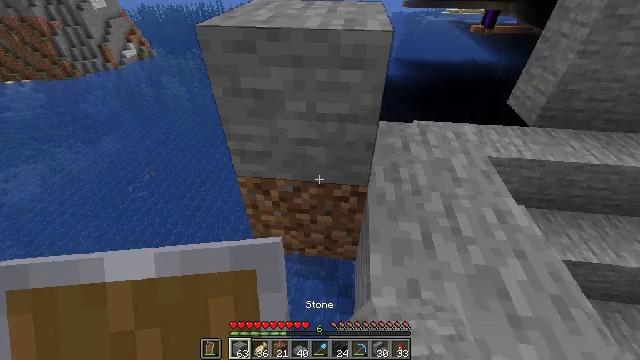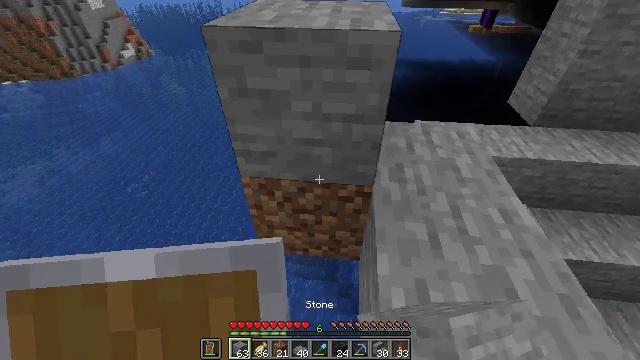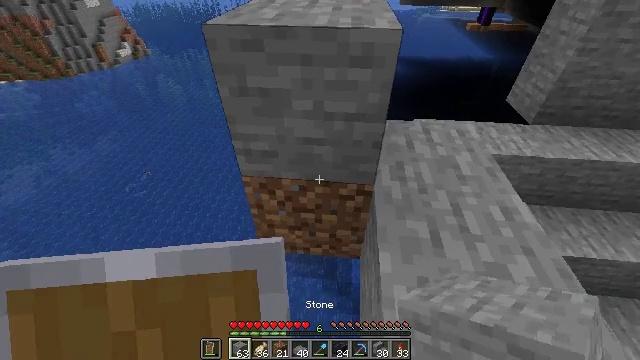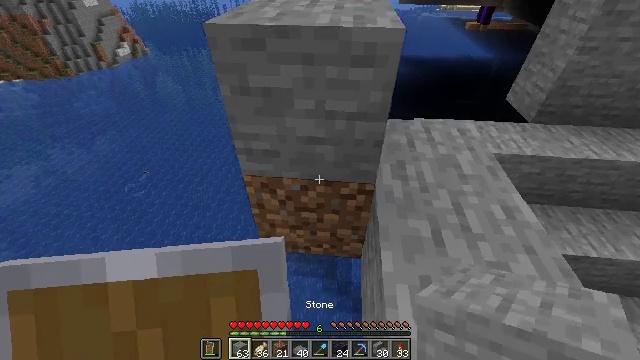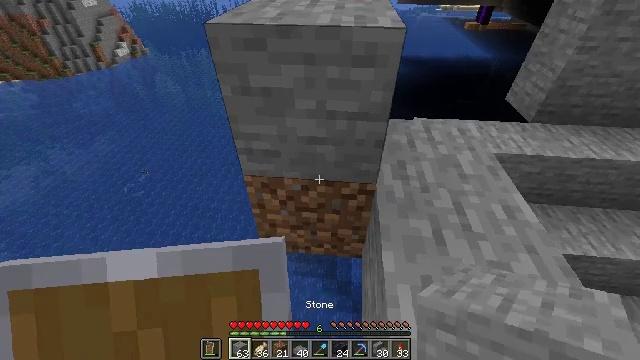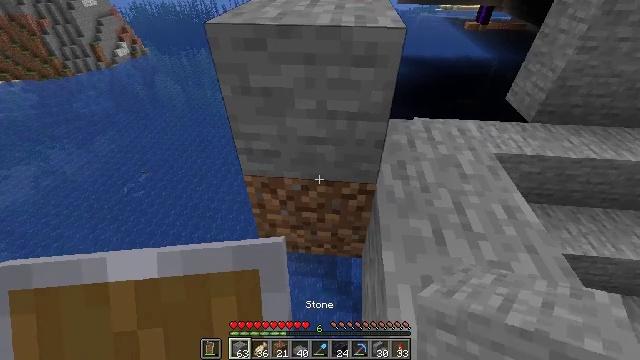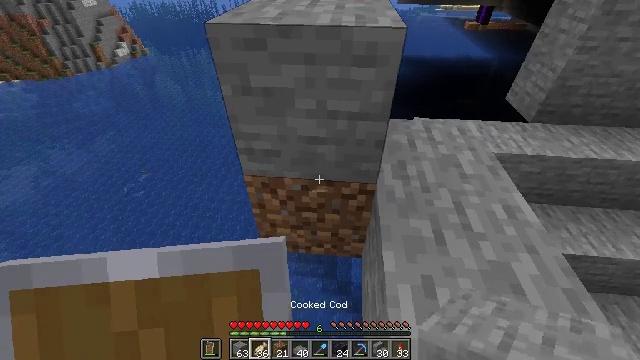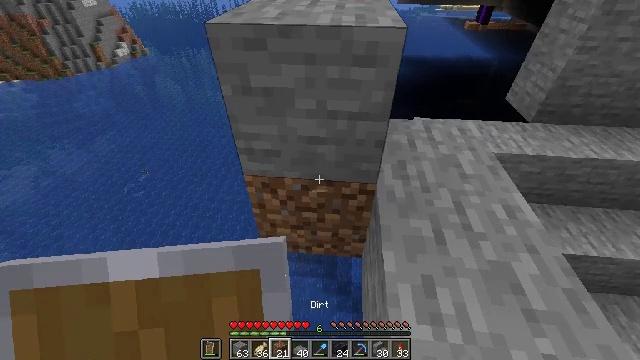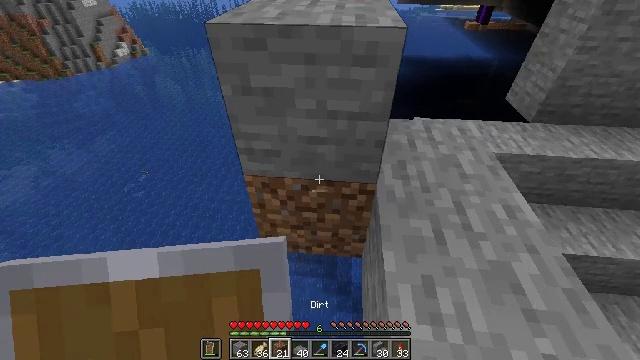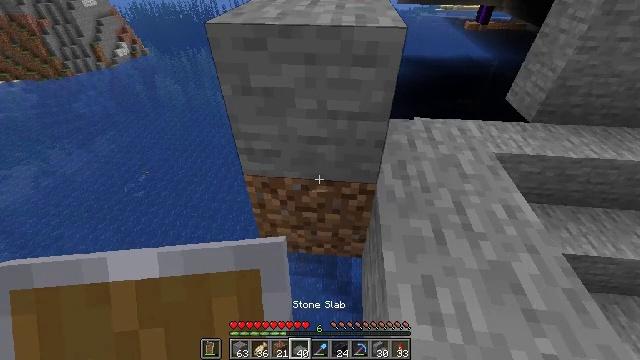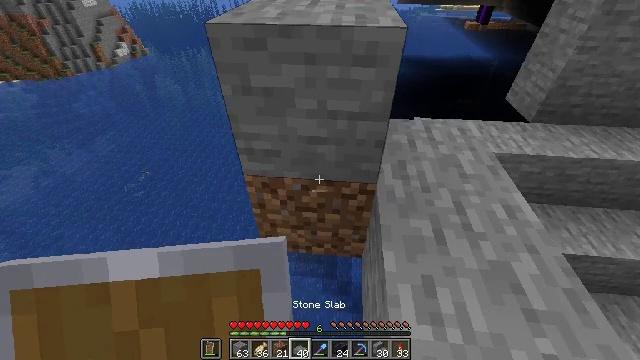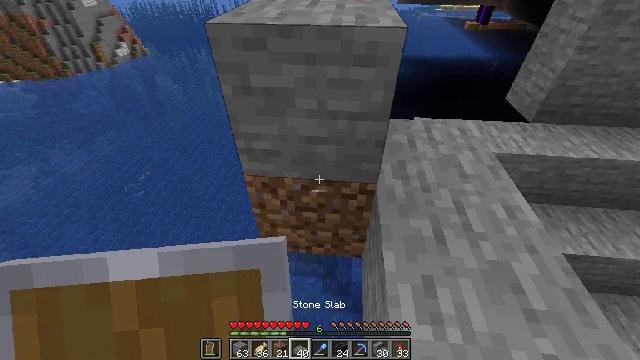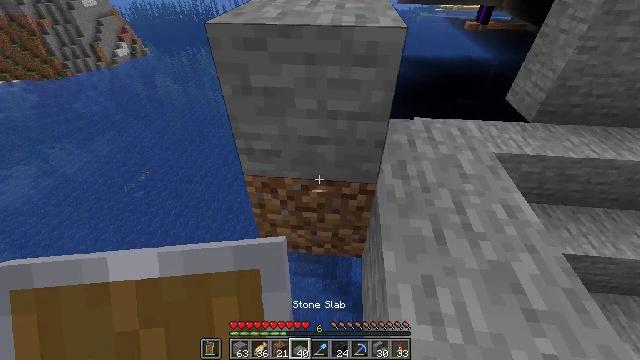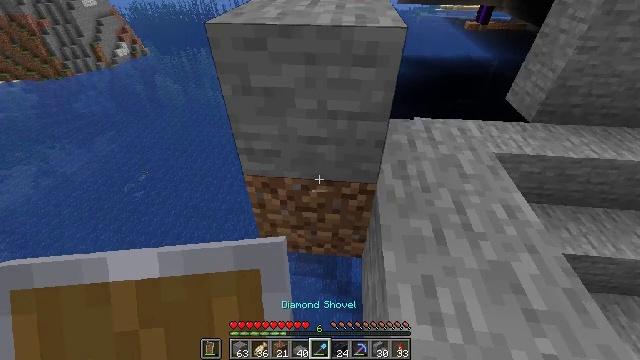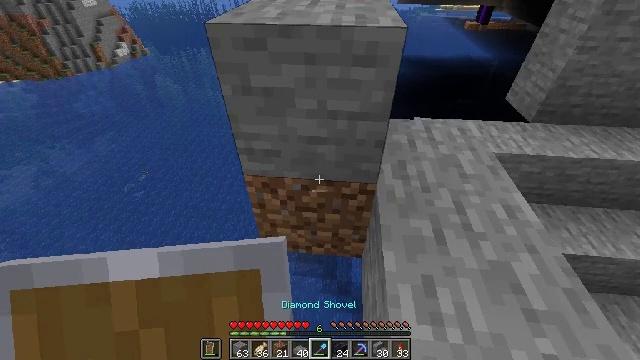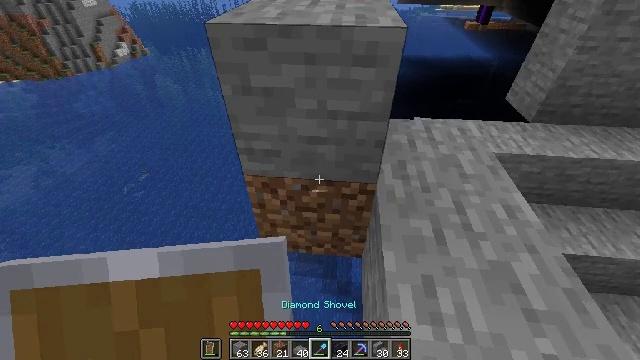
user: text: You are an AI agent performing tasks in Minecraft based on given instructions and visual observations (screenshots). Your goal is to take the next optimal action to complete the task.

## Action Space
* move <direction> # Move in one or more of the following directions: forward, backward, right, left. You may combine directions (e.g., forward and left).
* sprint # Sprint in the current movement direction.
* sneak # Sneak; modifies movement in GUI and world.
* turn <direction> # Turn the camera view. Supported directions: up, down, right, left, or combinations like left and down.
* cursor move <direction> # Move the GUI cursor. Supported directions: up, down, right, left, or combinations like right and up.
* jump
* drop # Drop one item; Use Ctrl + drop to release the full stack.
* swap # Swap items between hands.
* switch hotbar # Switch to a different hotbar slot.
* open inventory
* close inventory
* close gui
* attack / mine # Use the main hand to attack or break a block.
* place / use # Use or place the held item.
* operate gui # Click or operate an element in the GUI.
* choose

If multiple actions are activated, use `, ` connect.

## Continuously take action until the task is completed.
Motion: motion action
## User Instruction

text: Collect dirt by holding left button.
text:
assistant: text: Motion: sneak
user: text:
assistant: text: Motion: sneak
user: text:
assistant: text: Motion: sneak
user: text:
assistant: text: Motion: sneak
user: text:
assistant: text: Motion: sneak
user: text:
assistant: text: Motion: sneak
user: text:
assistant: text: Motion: sneak
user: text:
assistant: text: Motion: sneak
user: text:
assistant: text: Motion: sneak
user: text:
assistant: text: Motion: sneak
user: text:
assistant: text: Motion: sneak
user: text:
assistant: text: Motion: sneak
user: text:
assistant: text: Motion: sneak
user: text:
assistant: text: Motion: sneak
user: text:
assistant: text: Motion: sneak
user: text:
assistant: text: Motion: sneak
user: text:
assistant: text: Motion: sneak, turn down
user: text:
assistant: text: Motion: sneak, turn down
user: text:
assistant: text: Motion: sneak, turn down
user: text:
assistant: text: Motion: sneak
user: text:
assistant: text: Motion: sneak, attack / mine
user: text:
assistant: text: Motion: sneak, attack / mine
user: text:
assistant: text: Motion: sneak, attack / mine
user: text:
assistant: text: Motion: sneak
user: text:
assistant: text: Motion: sneak
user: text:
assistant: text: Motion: sneak